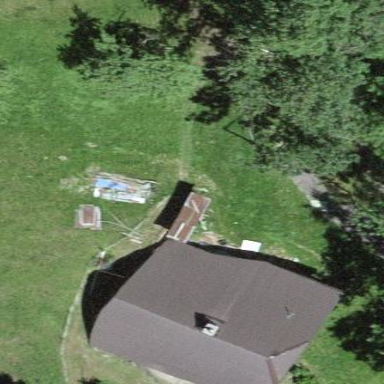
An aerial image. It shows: Farm building.